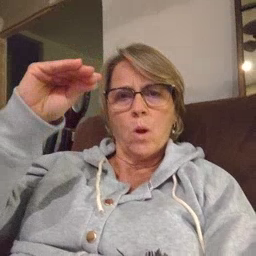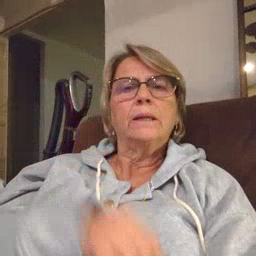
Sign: boy